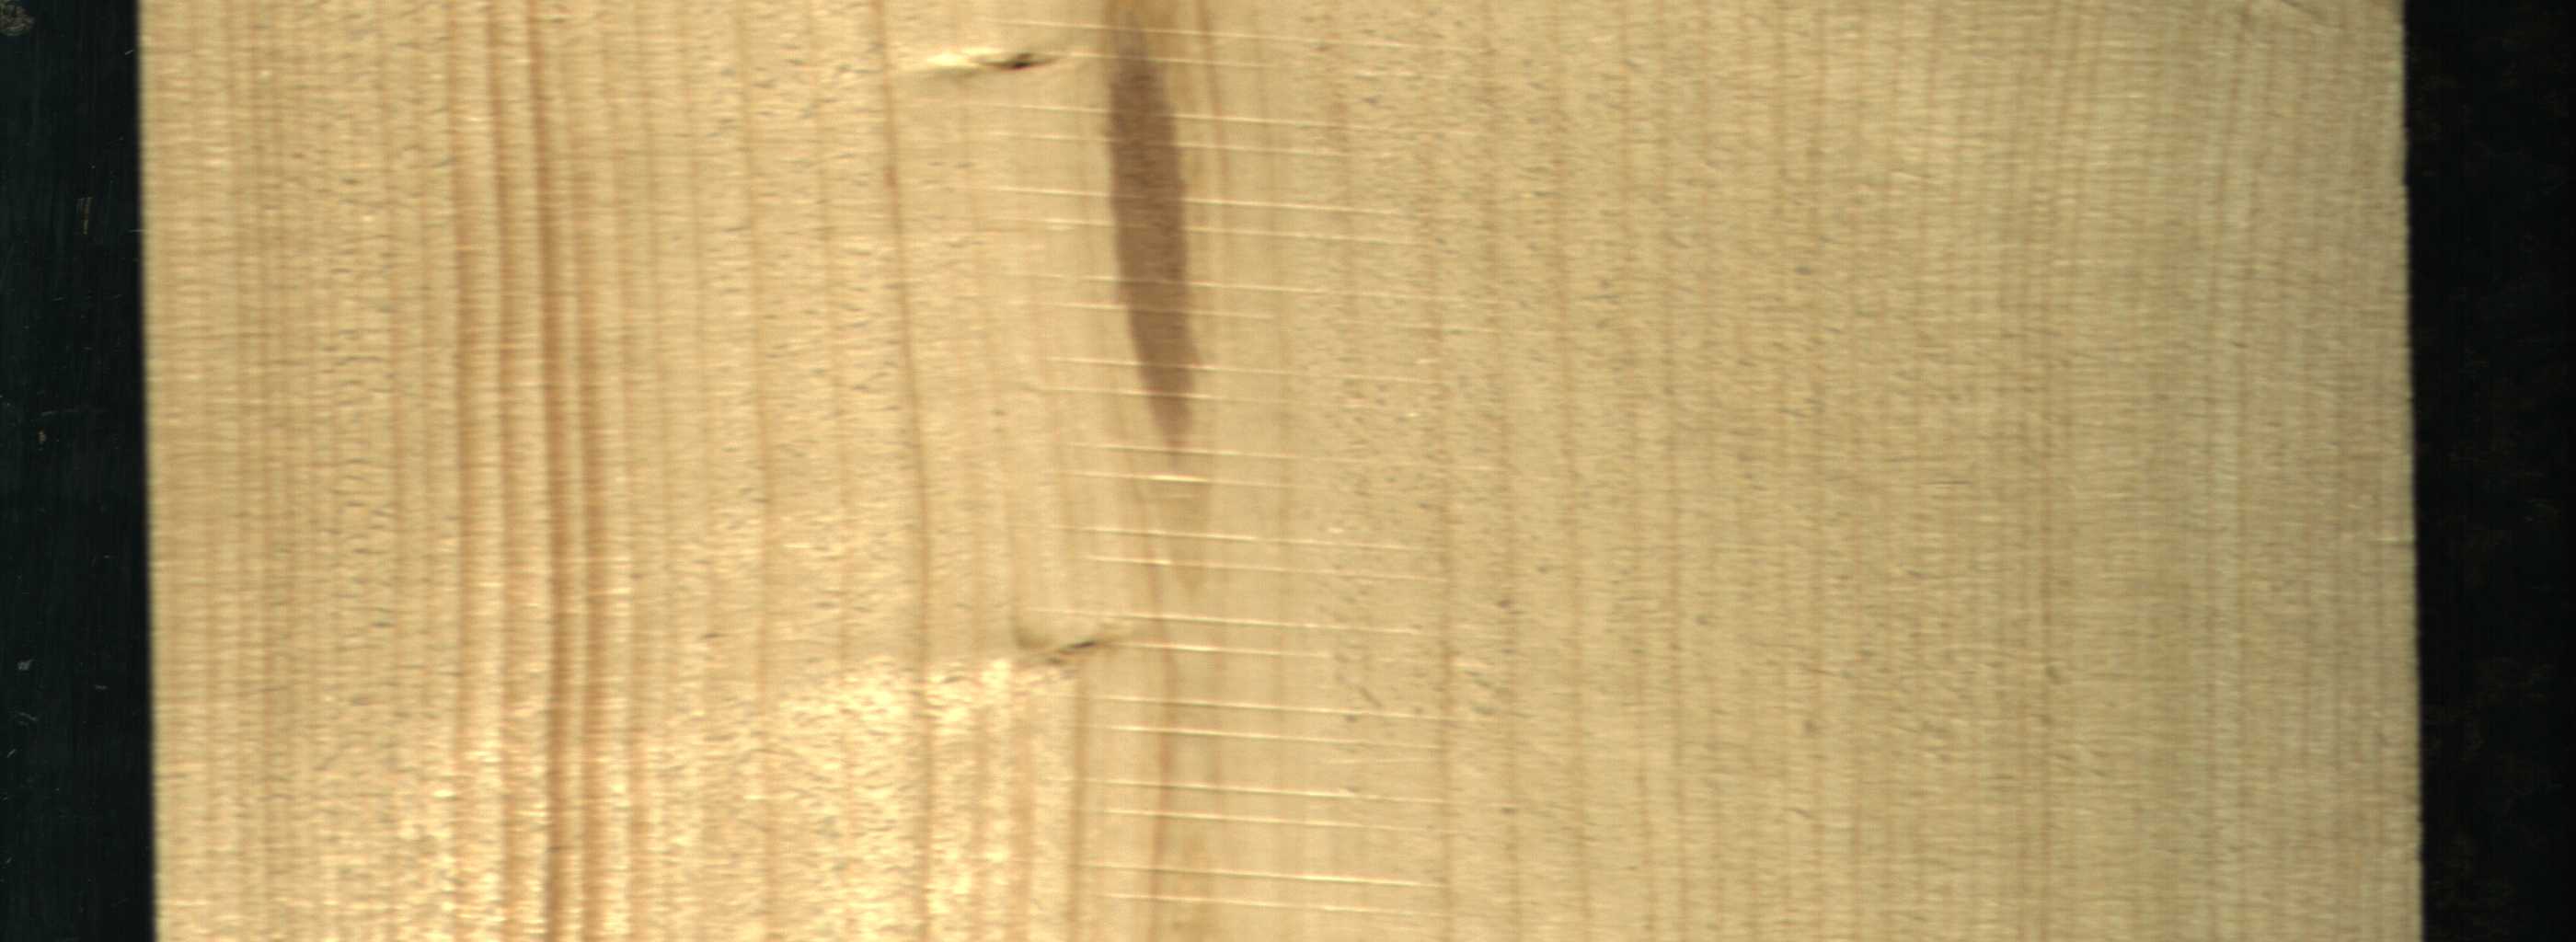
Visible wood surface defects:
Marrow